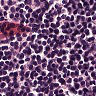
Metastatic tissue present: no